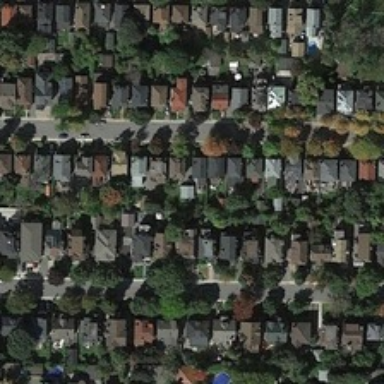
Many buildings and green trees are in a dense residential area .